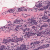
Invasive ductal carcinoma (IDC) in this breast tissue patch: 0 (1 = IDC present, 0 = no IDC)